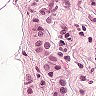
Metastatic tissue present: yes